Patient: sex M, age 43
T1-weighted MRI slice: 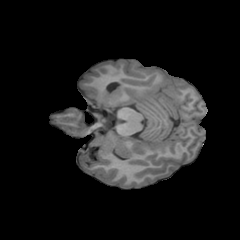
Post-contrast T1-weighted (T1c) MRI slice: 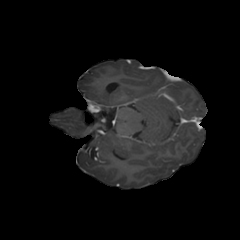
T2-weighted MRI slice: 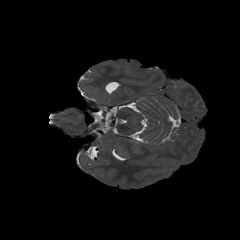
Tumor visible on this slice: no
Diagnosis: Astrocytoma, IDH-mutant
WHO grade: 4